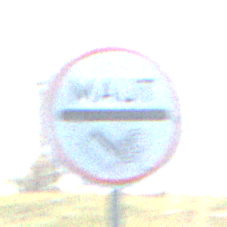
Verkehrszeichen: MautflichtigeStrecke
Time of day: MorningAfternoon
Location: Outdoor (Nature)
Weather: Clear
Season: Winter
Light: Natural